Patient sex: M
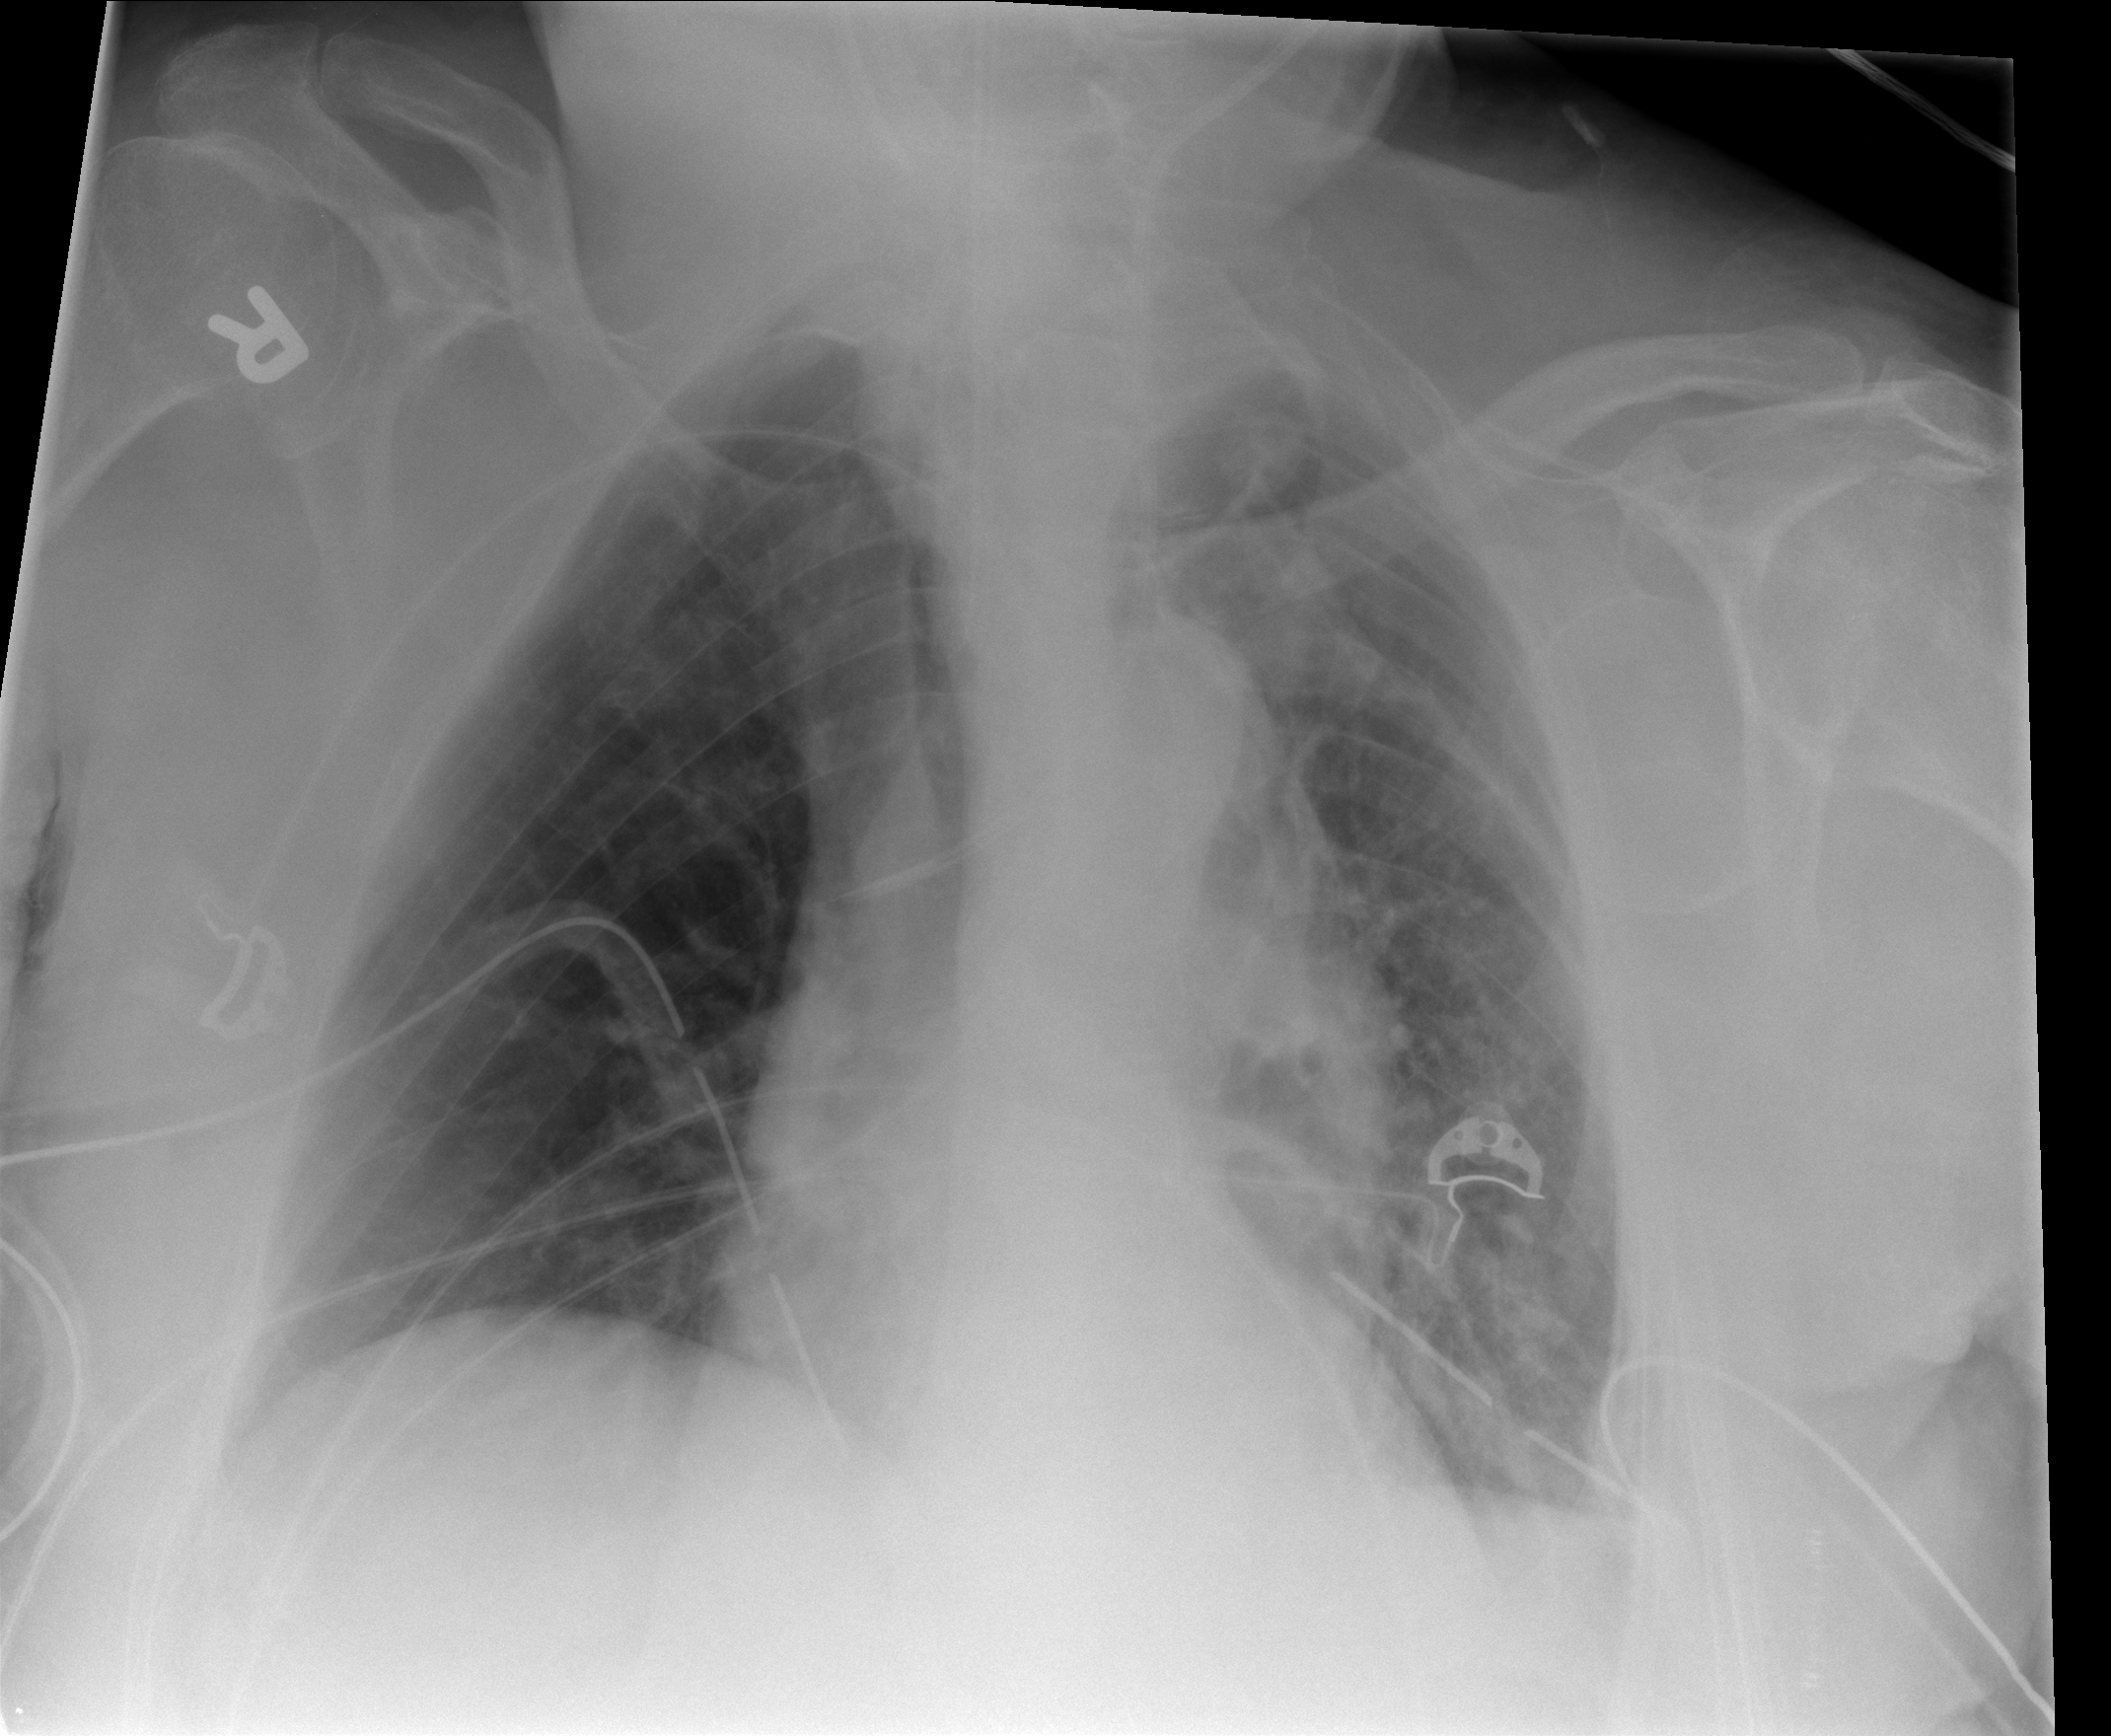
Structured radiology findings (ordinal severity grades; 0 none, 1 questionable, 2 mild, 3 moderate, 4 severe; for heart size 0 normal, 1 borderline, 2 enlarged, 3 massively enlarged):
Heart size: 2
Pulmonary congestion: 2
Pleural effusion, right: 0
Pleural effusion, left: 0
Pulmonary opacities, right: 0
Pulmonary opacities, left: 0
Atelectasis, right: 0
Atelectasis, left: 2